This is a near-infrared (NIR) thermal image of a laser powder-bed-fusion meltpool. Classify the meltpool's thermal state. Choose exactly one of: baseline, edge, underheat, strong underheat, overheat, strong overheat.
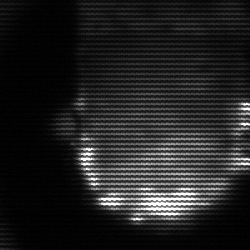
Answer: baseline